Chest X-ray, PA view. Patient: 62 years old, sex M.
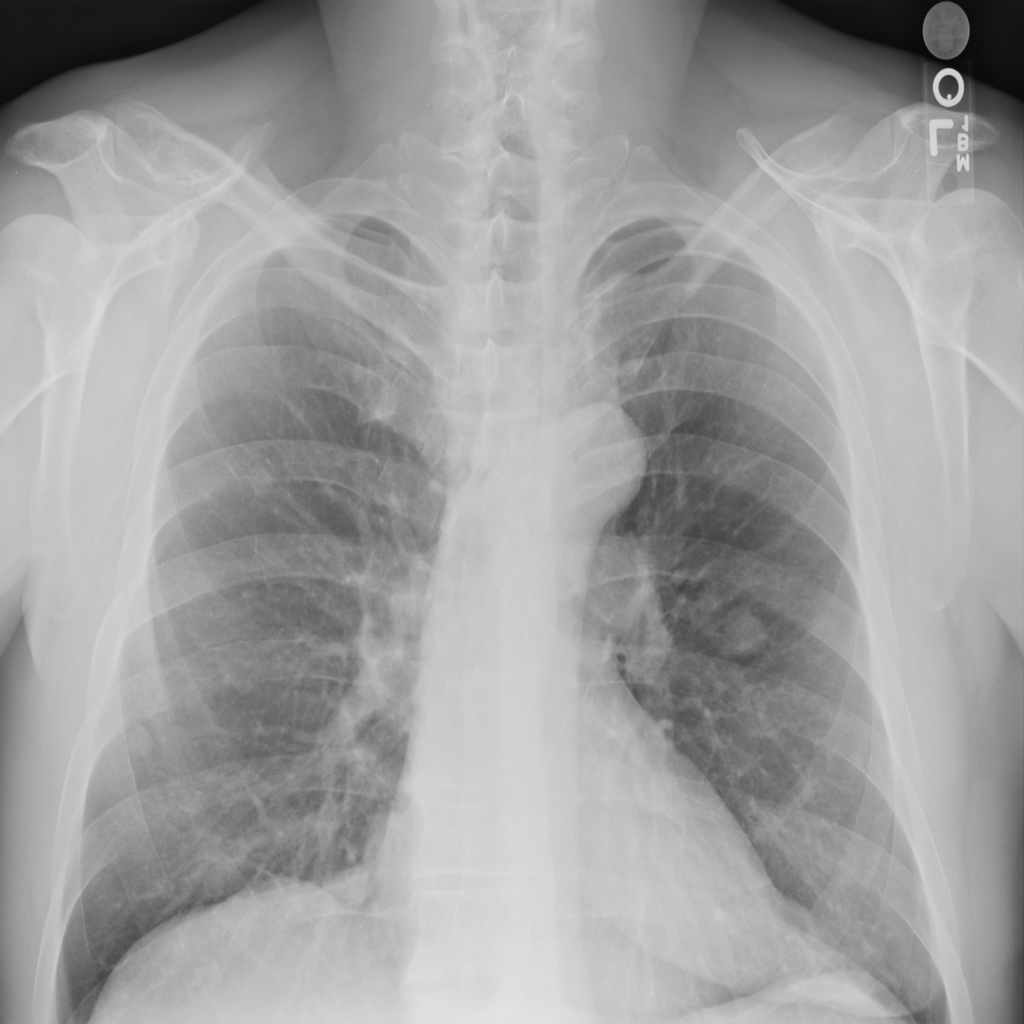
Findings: Nodule